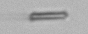
Label: fiber